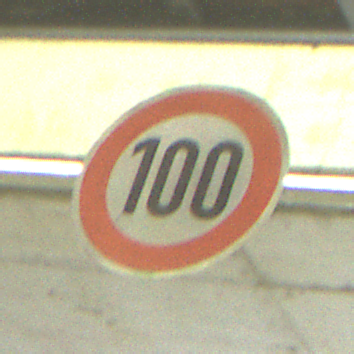
Verkehrszeichen: Geschwindigkeit100
Umgebung: Indoor, Special
Tageszeit: NotSpecified
Wetter: NotSpecified
Licht: Artificial
Jahreszeit: NotSpecified
Kontrast: HighContrast